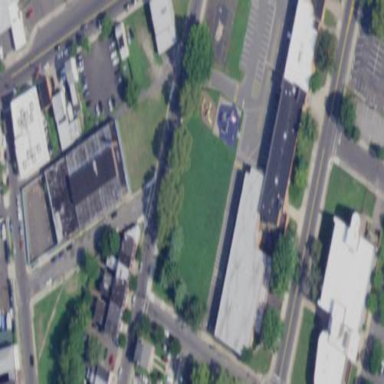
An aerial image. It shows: School.